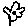
Label: flower